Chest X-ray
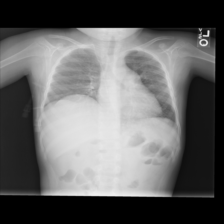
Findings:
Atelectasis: negative
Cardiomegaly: negative
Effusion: negative
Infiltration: negative
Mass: negative
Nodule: negative
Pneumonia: negative
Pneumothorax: negative
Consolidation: negative
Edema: negative
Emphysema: negative
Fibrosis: negative
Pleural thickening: negative
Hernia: negative